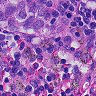
Metastatic tissue present: yes